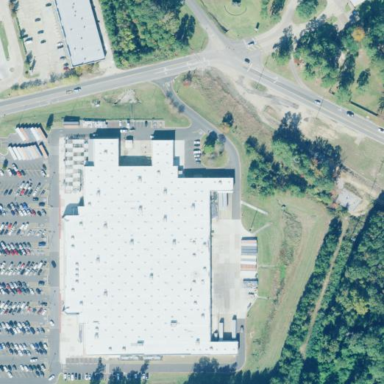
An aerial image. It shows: Supermarket located in building.